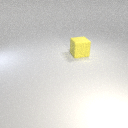
large yellow rubber cube